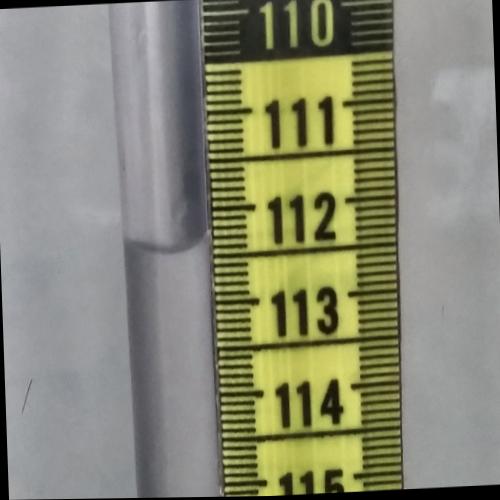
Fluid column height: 112.4 cm